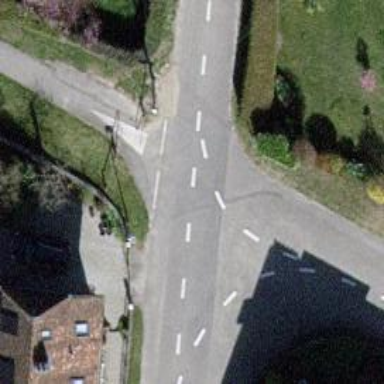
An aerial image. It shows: Cycle barrier.